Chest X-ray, PA view. Patient: 53 years old, sex F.
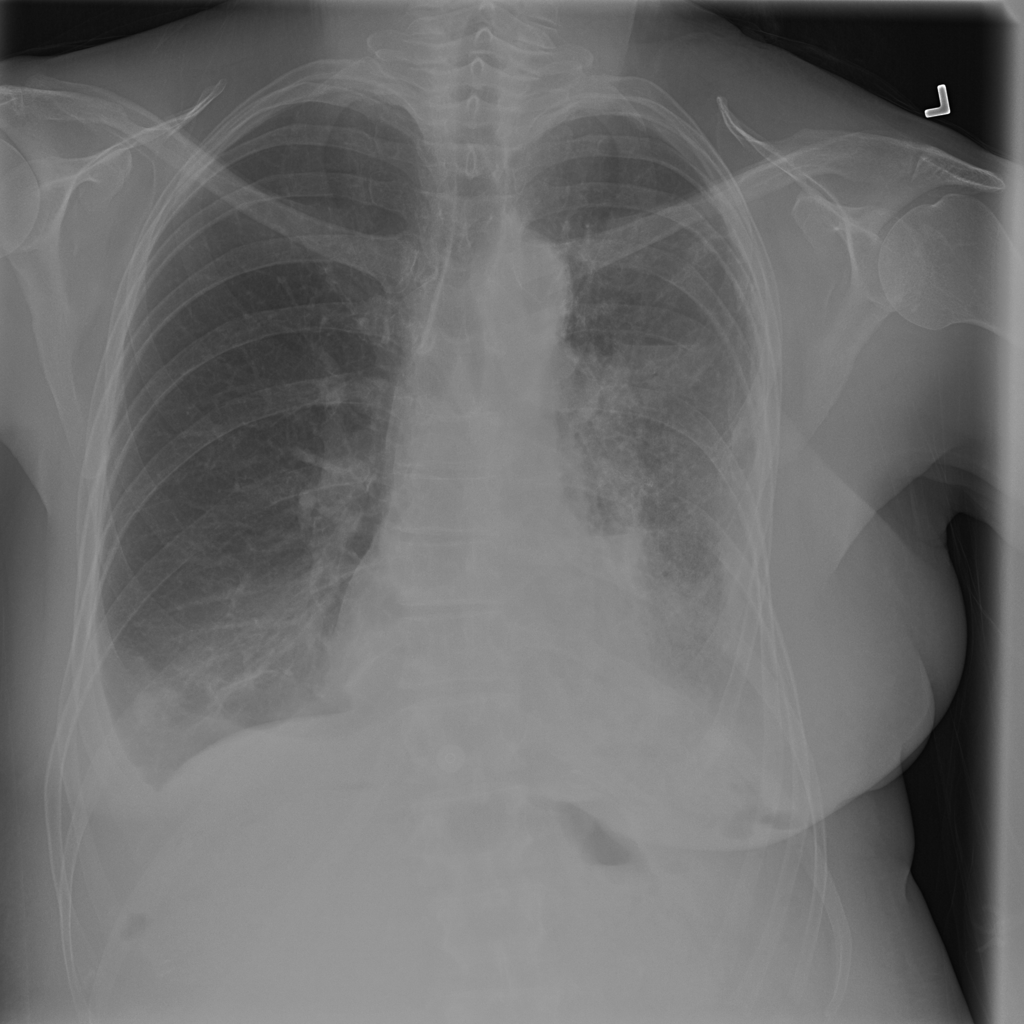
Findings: No Finding